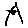
Label: circle